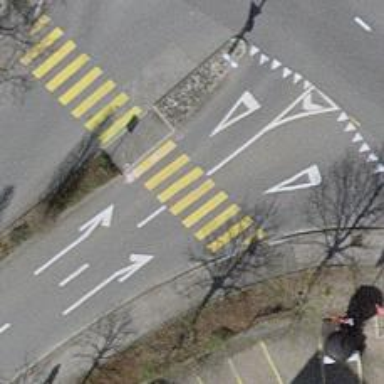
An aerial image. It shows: Zebra crossing on the road.